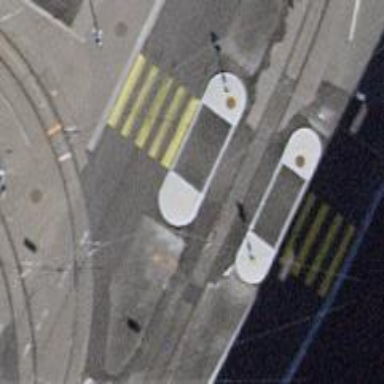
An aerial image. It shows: Tram crossing on the railway.